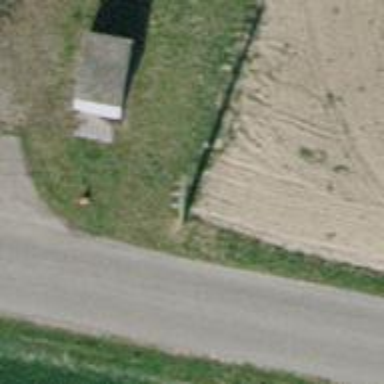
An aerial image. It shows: Power pole.